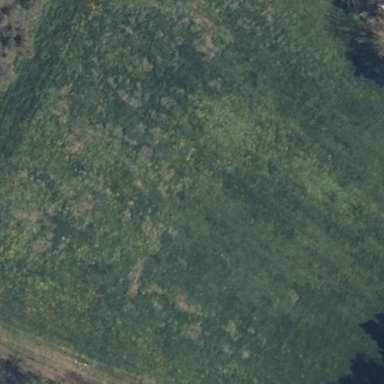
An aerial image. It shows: Beautiful meadow.